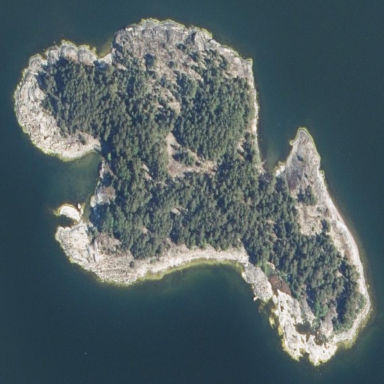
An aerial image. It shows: Islet located along the natural coastline.